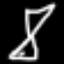
Label: hourglass